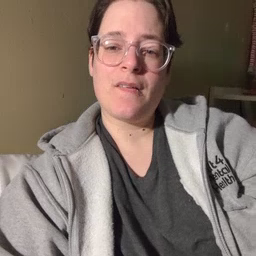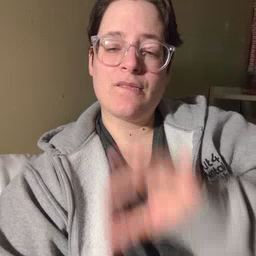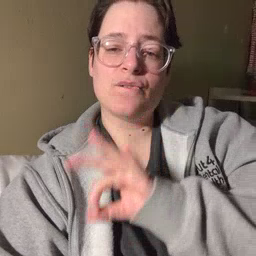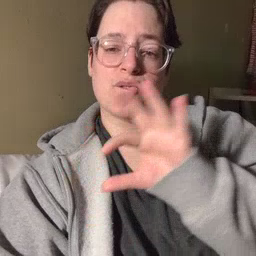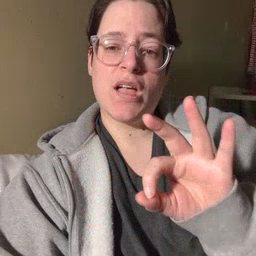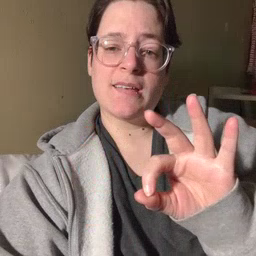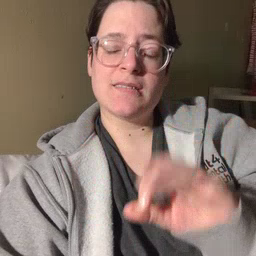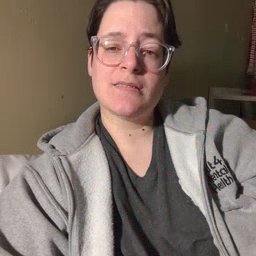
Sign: frenchfries